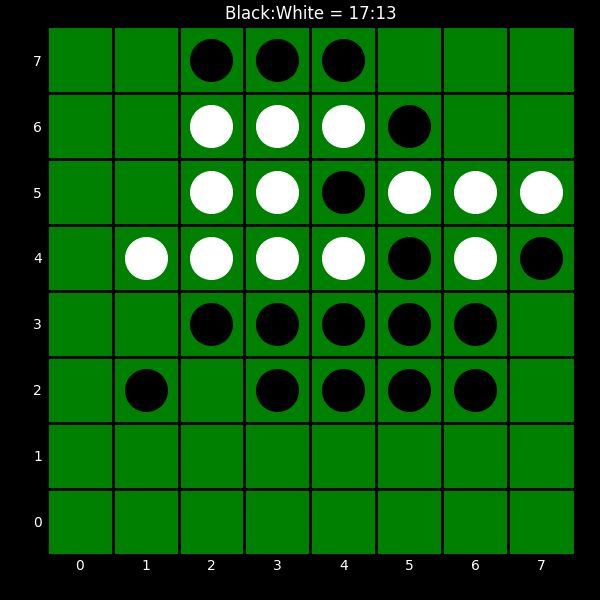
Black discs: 17
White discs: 13